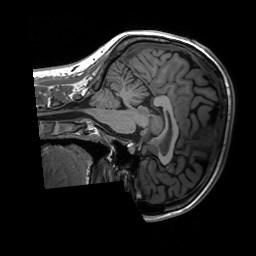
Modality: T1w
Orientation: sagittal
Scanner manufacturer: siemens
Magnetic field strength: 3 T
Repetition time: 2.25 s
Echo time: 0.00221 s